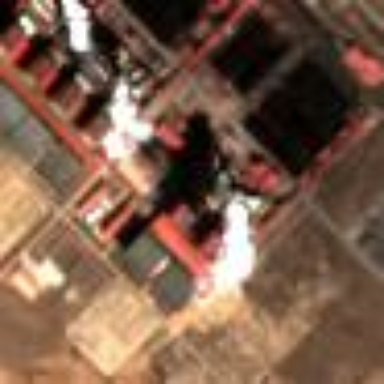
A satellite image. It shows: Industrial area with coal power plant.